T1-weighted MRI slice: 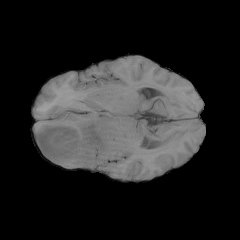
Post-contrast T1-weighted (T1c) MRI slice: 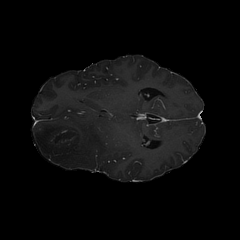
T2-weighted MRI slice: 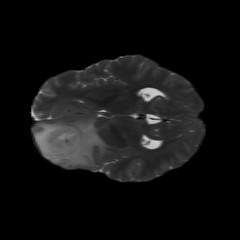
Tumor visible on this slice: yes